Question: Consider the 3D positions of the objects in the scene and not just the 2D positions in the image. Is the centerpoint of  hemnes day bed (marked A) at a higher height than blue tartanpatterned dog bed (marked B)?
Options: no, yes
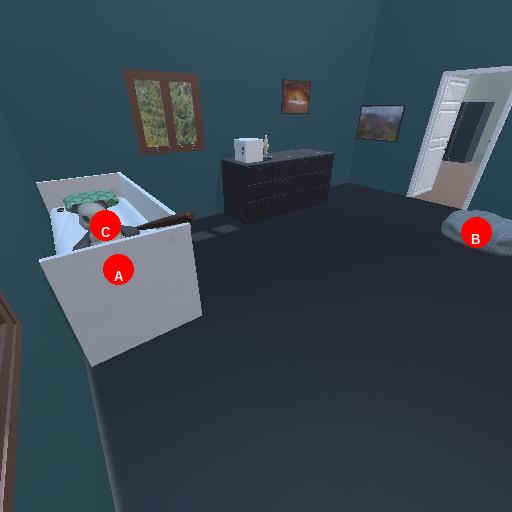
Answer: no